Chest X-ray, AP view. Patient: 62 years old, sex M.
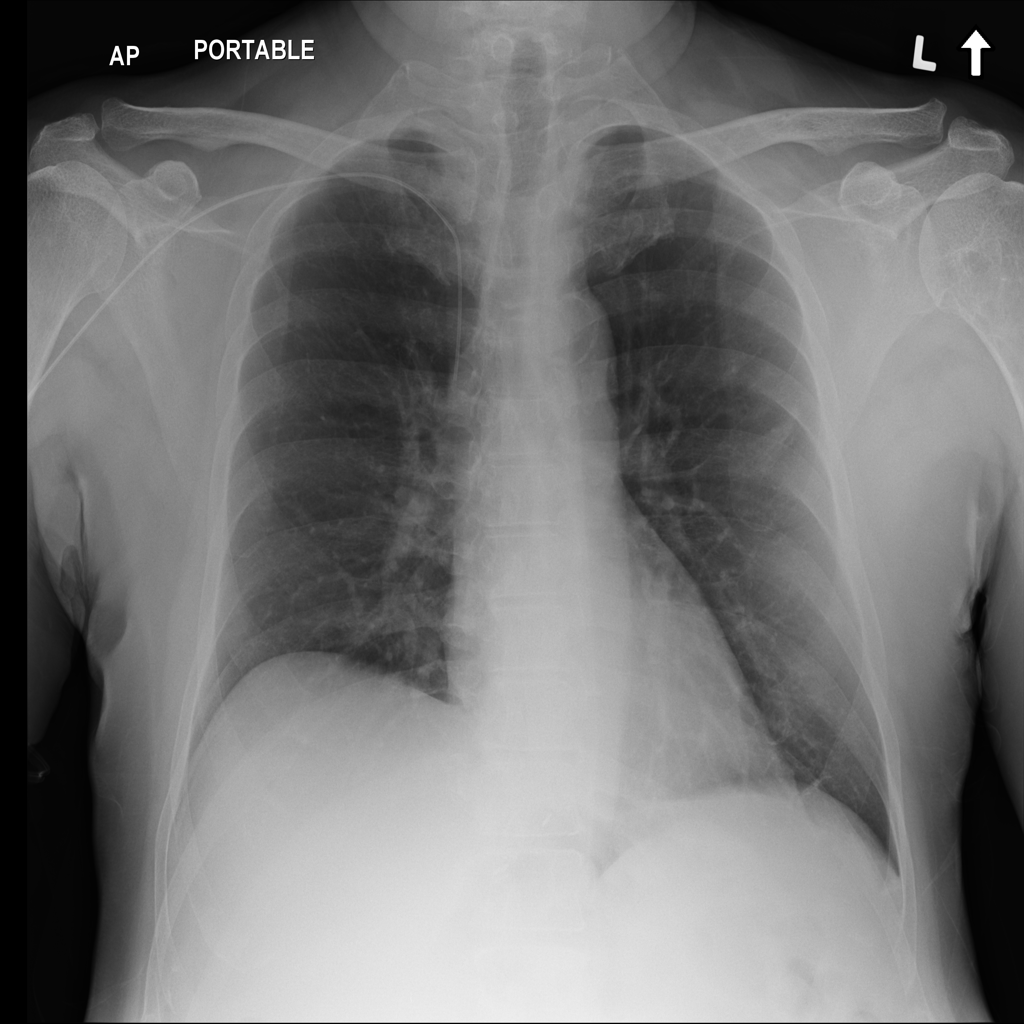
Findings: No Finding